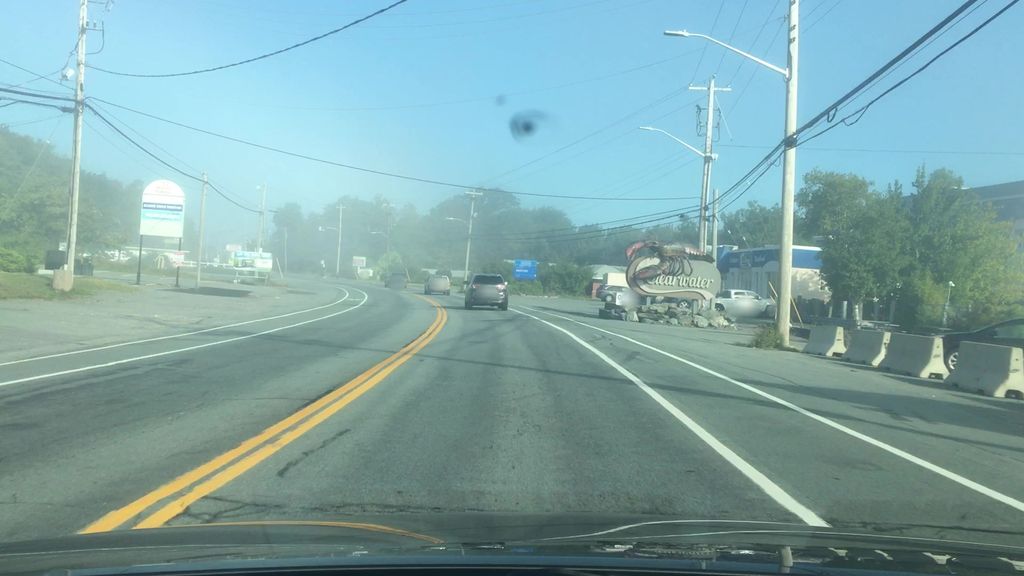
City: halifax